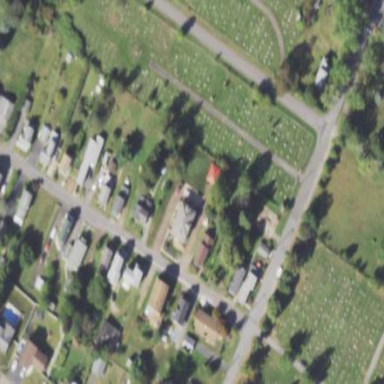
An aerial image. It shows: Cemetery.